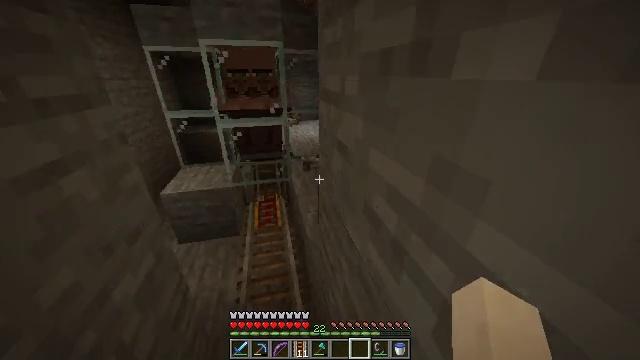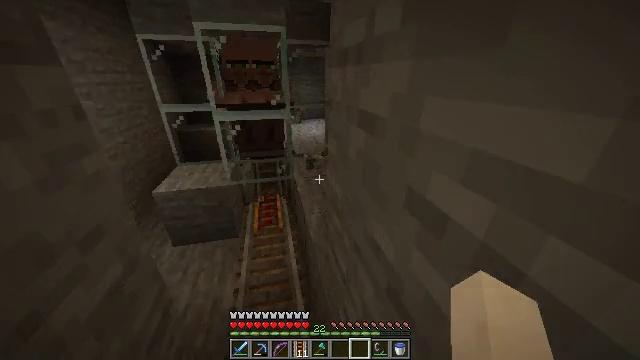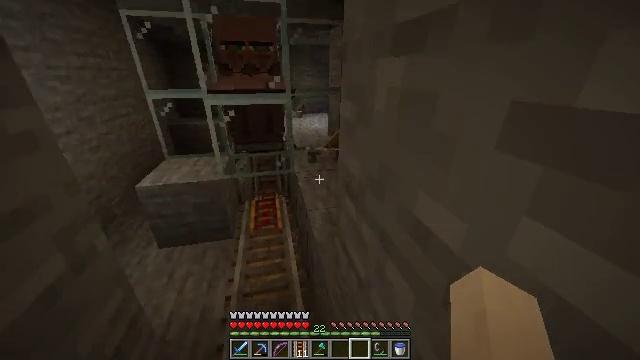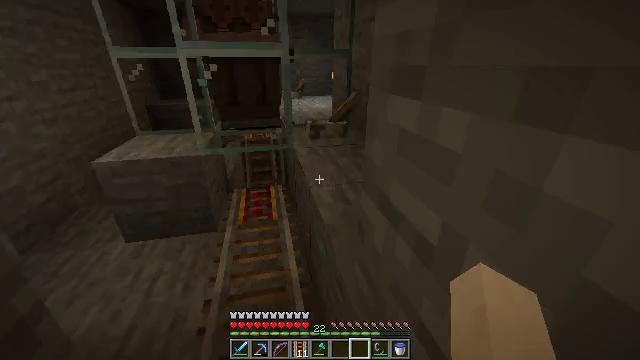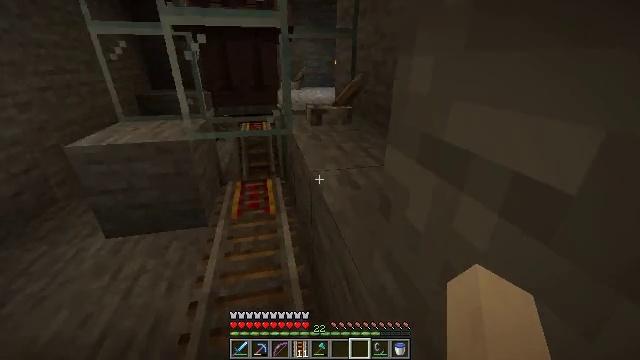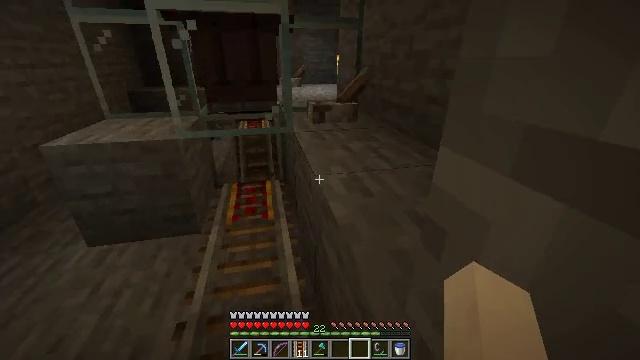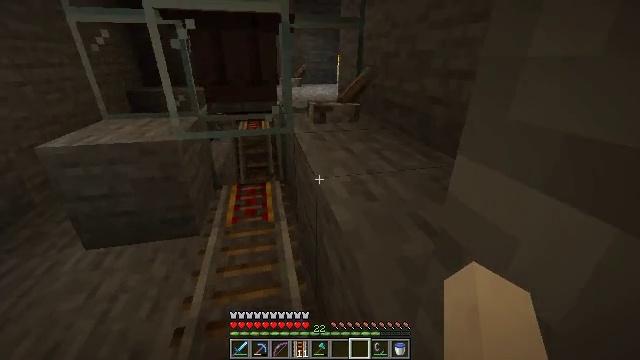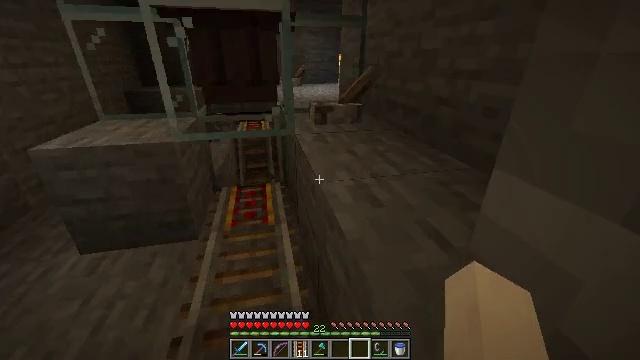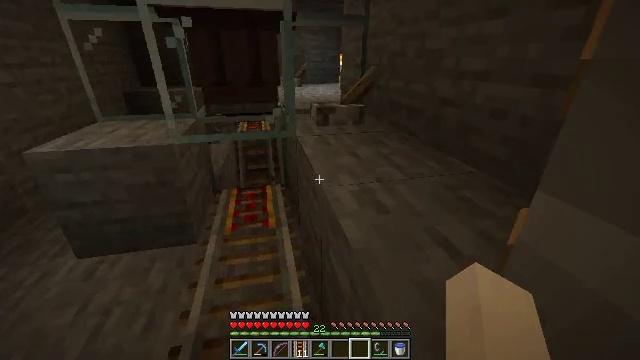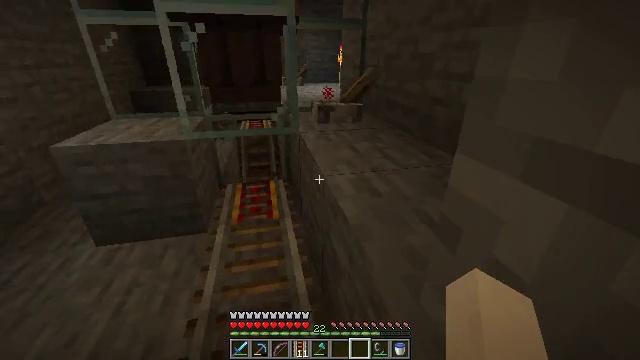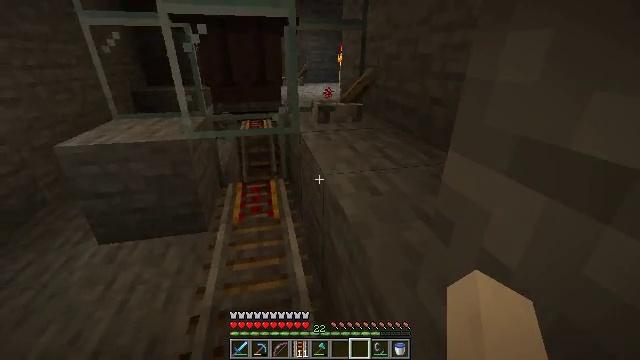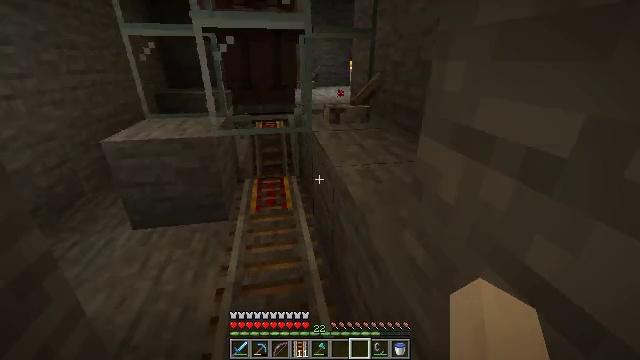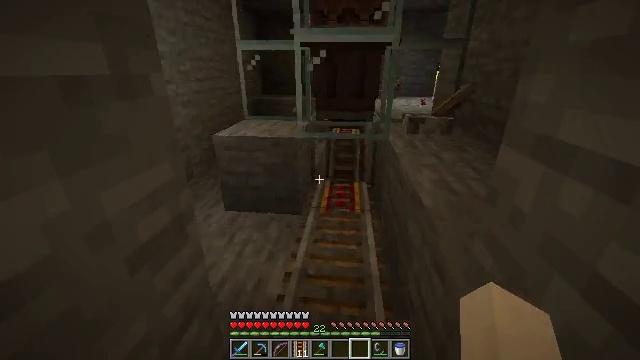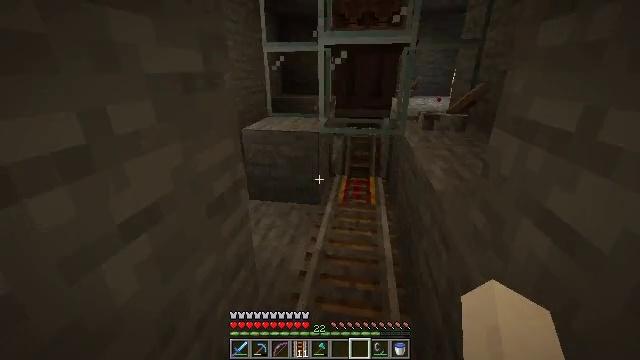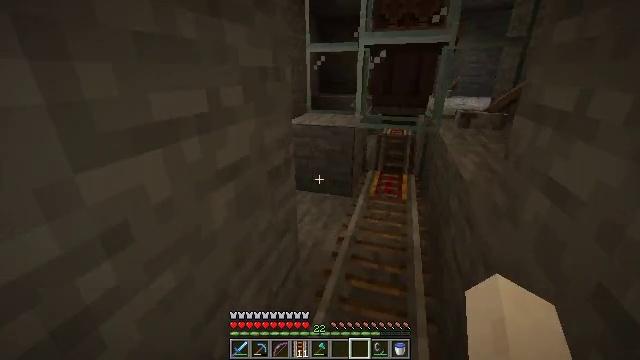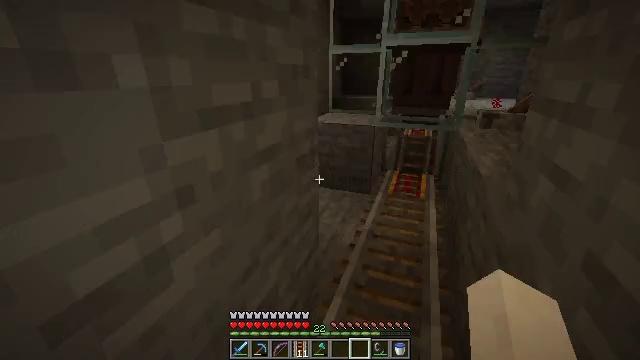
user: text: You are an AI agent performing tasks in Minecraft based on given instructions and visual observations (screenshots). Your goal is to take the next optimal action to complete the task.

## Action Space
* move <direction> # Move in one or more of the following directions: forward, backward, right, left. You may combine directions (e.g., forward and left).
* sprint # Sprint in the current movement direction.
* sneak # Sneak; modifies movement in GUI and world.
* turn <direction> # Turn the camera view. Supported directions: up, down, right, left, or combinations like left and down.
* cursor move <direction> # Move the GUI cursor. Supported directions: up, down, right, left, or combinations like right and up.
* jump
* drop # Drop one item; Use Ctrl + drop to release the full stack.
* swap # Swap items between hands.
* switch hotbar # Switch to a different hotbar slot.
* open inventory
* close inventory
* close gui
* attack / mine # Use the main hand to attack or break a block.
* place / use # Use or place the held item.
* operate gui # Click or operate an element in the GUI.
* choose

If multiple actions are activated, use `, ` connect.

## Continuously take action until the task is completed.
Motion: motion action
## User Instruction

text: Turn blaze rods into blaze powder.
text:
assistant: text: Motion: move forward, sprint
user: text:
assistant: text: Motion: move forward, sprint
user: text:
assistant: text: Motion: move forward
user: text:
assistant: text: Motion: move forward
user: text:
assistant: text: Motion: no_op
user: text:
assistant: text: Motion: no_op
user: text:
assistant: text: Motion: no_op
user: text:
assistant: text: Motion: move back
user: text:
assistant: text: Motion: move back
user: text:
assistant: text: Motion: move back
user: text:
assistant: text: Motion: move back, turn left
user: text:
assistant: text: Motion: move back, turn left and up
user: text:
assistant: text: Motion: move back, turn left
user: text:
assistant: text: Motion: move back, turn left
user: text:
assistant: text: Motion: move back, turn left
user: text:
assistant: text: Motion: move back and move left, turn left, jump
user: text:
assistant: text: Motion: move back and move left, turn left and down, jump
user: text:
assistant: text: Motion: move back and move left, turn left and down, jump
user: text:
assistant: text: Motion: move back and move left, turn left and down, jump
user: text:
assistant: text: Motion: move back and move left, turn left
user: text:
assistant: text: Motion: move back and move left, turn left
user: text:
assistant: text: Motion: move left, turn left
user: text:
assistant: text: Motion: move forward and move left, turn left and up
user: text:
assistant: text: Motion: move forward and move left
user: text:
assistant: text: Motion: move forward and move left
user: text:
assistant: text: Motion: move forward and move left
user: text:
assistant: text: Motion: move forward and move left, turn right
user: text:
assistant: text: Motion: move forward and move left, turn right and down
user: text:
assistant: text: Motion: turn right and down
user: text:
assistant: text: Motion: no_op